Question:
This screenshot is from the website. As you can see I print boxes on the screen, and right after a box, another one comes. Every box has float: left, and margin-right: 5px;
My problem is I need to remove margin-right: 5px after the 3th box, which is the last box that my container can hold. So the bosex will be like:
'''
1 2 3
4 5 6
7 8 9
'''
So, for 3,6,9 etc.. I gotta remove the margin-right. As you can see from the image, there is margin-right in the last box (you will recognize if you compare it to the blue line above them.)
I know there is :lastchild:after but it will have an affect on the last box only. I need it to be efective every last box of the each line. Thank you.
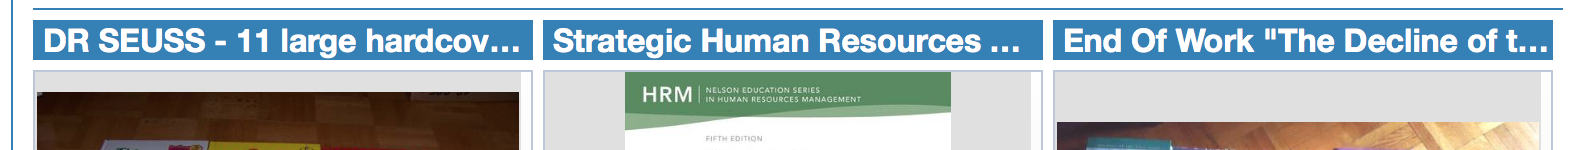
Answer: I created an interactive demo to visually explain how nth-child(n) works:
<URL>
Here is a snippet that will work for your situation:
'''
.container {clear:both;}
.container div {background:yellow; width:25px; float:left;}
.container div:nth-child(3n) {background:red;}
'''
'''
<div class="container"><div>1</div><div>2</div><div>3</div></div>
<div class="container"><div>4</div><div>5</div><div>6</div></div>
<div class="container"><div>7</div><div>8</div><div>9</div></div>
'''
As you can see, in the snippet I am only applying the red background to the third element in each row. You will want to change the property from background to margin instead for your purposes.